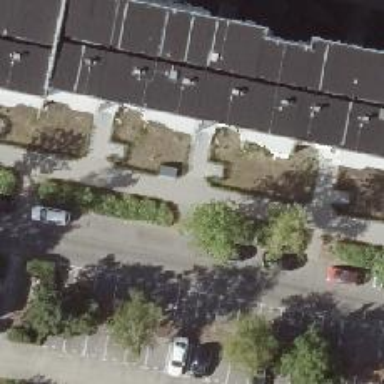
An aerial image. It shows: Footway.